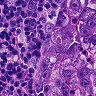
Metastatic tissue present: yes